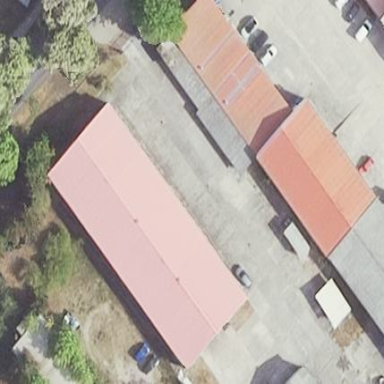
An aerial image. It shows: Industrial building.